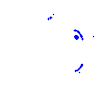
Particle: electron